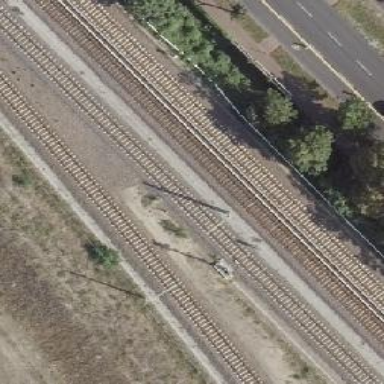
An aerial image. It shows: Railway signal.